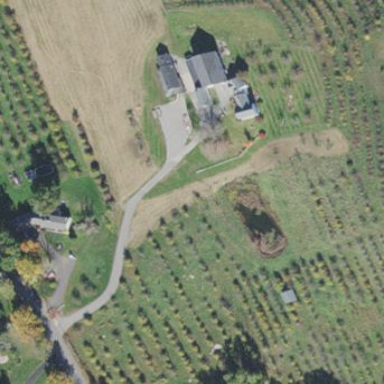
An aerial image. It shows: Orchard.